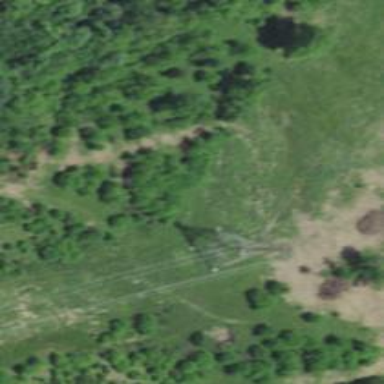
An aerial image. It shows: Power tower.